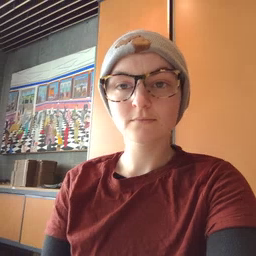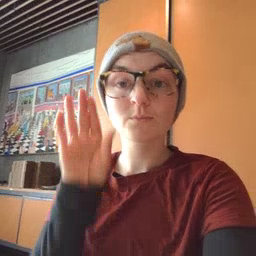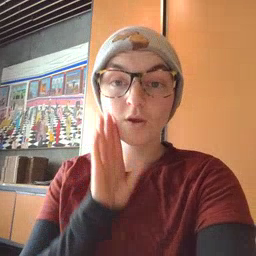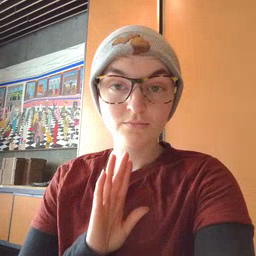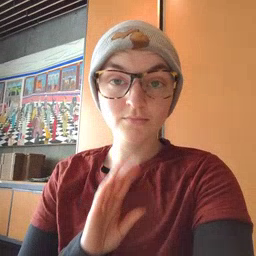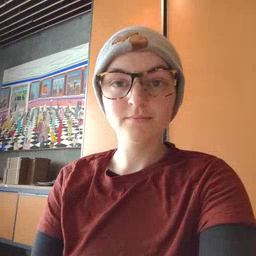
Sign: brown